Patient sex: M
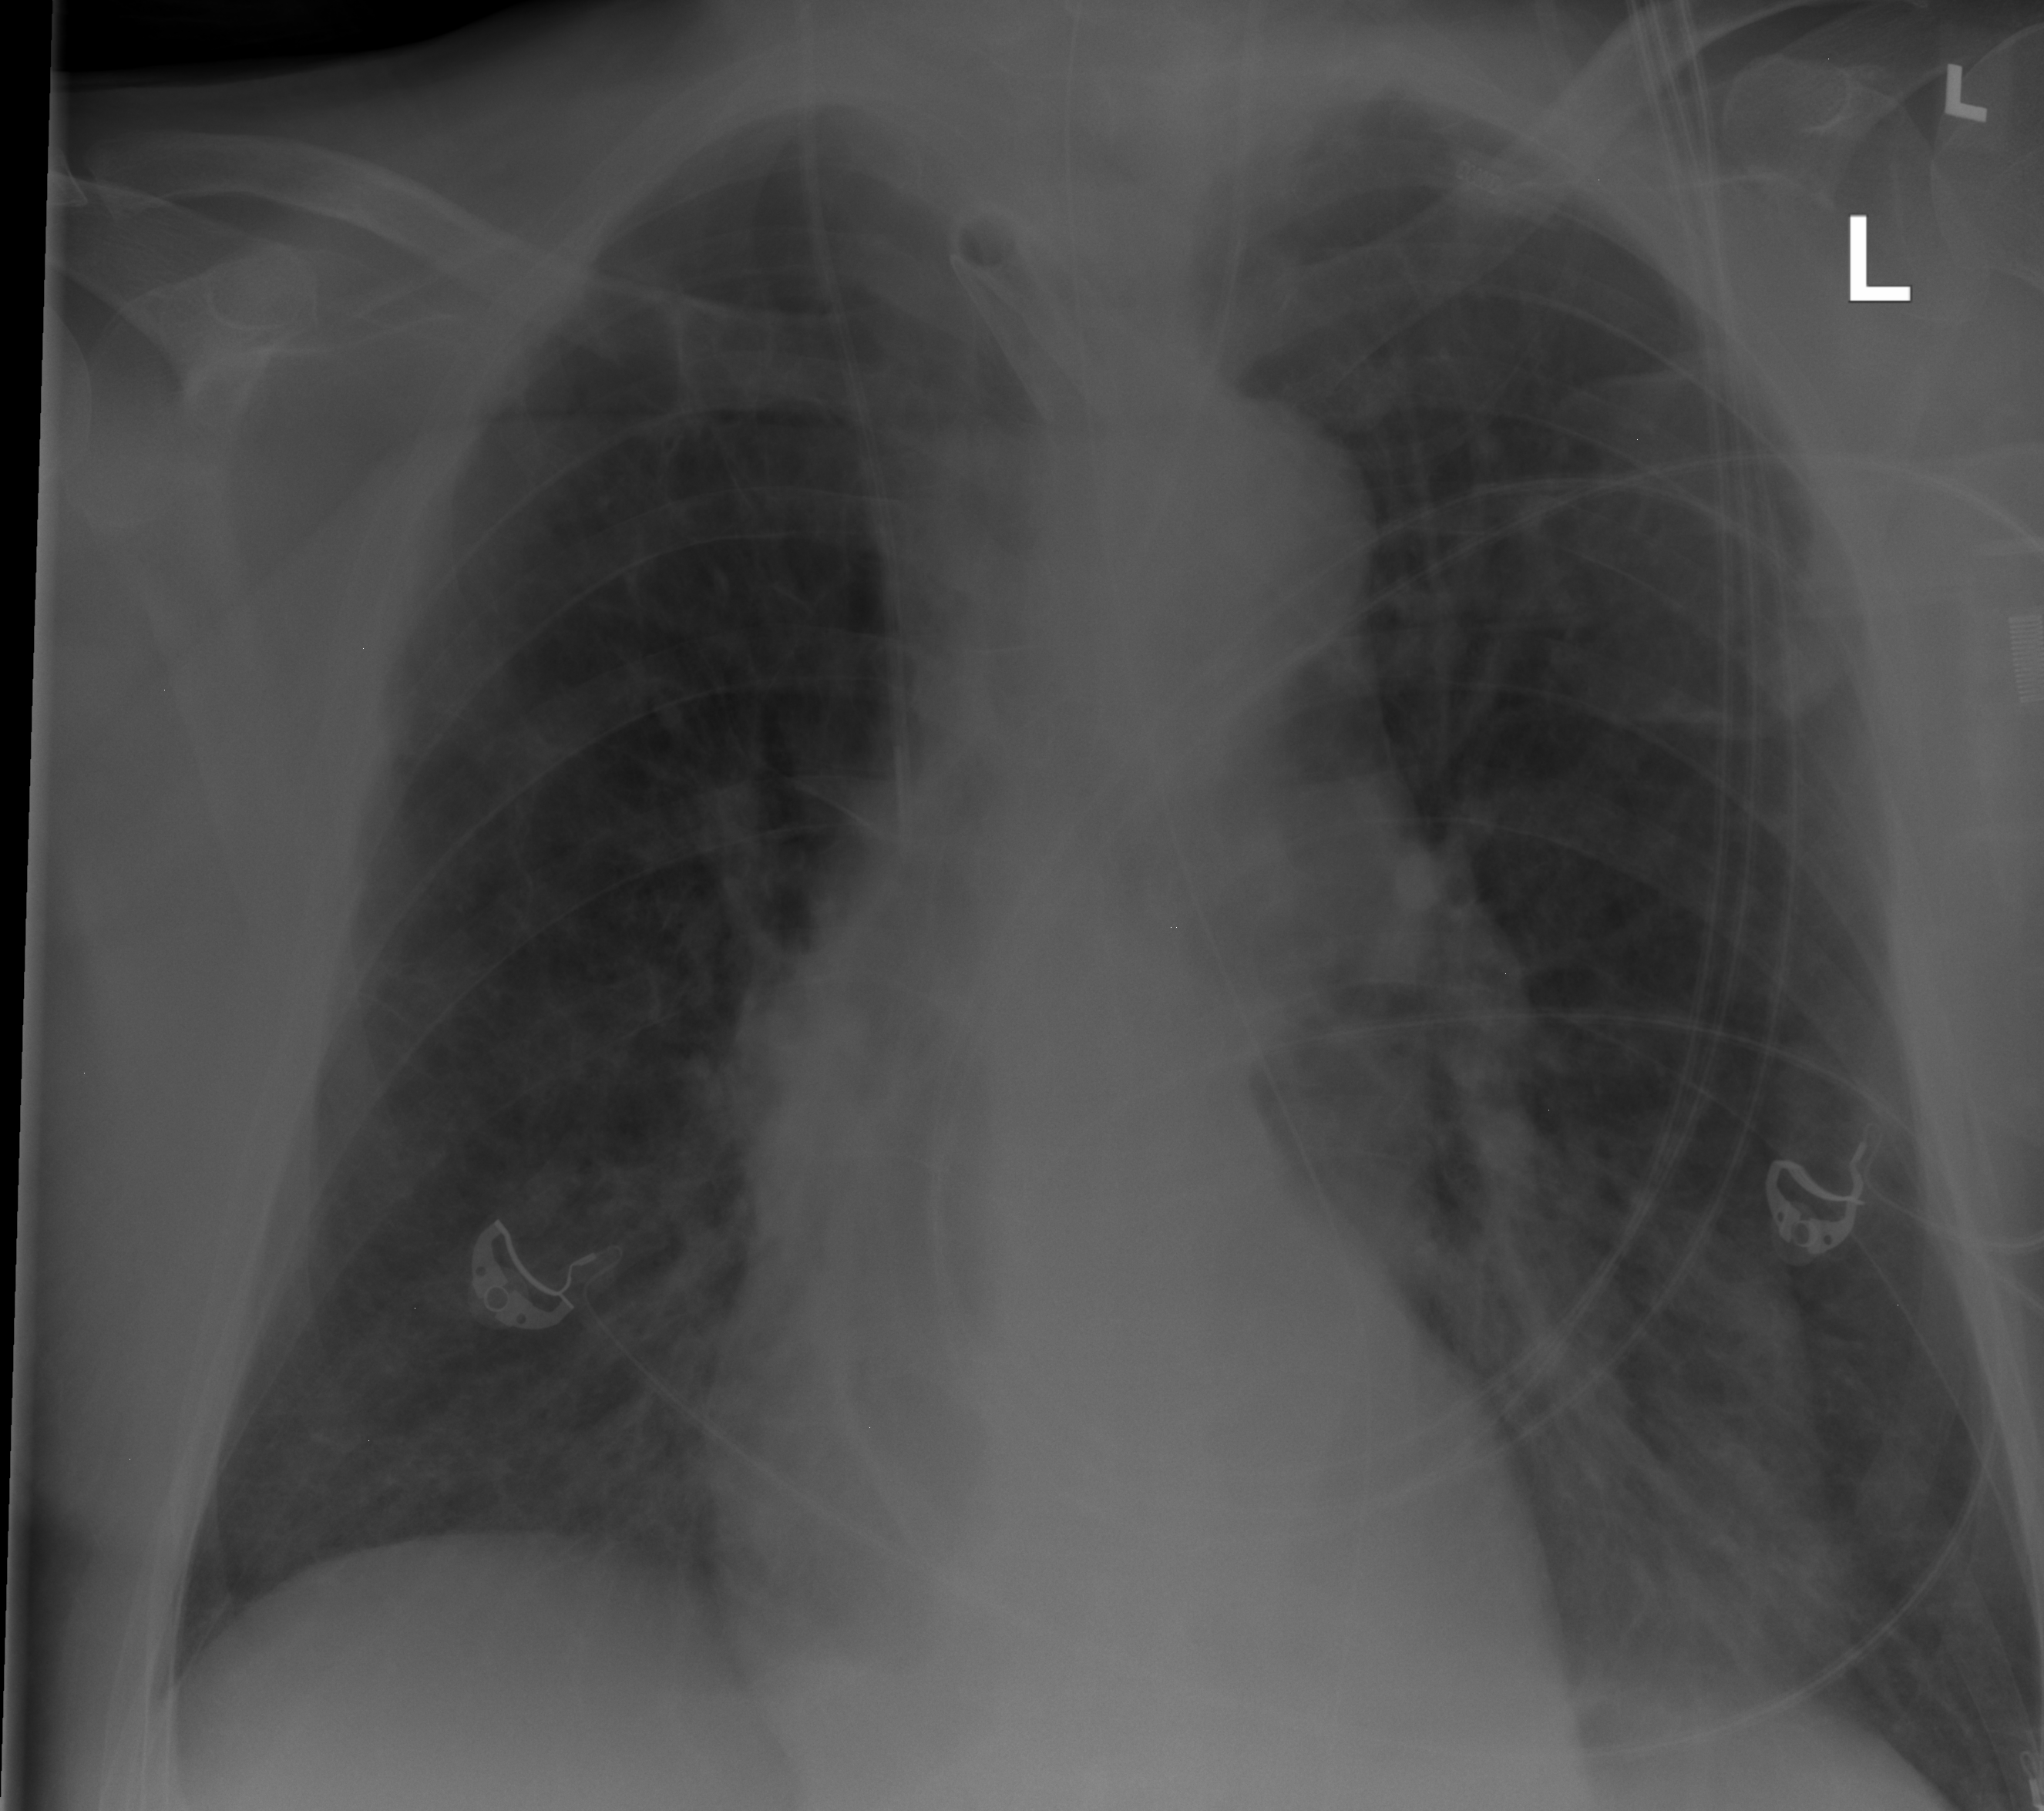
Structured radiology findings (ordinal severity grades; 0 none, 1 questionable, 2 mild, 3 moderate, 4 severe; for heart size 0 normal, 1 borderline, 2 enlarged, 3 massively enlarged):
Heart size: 0
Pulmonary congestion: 2
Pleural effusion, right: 0
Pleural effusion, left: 0
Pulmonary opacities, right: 2
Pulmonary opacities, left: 2
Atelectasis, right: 2
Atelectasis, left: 0